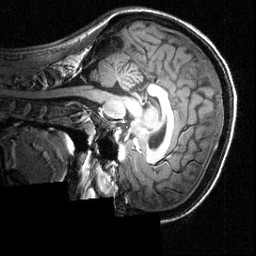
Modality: T1w
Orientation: sagittal
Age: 23
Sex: female
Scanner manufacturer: siemens
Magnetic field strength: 3.951 T
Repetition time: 1.5 s
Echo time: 0.00335 s